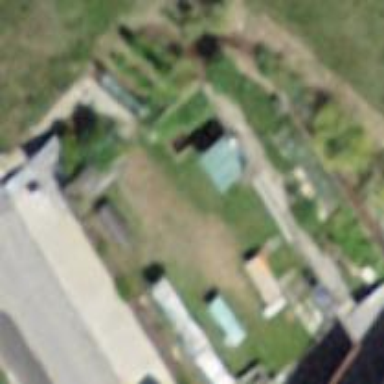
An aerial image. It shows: Garage.